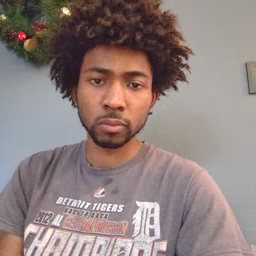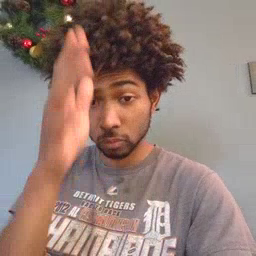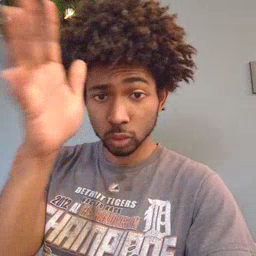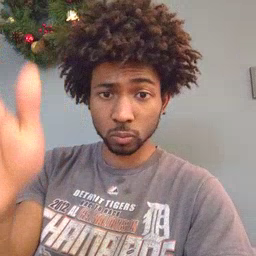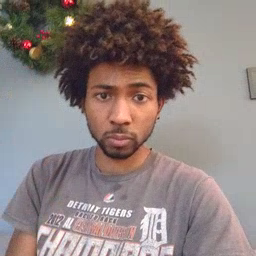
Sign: grandpa